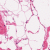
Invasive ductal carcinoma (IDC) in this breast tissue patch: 0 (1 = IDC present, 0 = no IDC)